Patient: sex F, age 46
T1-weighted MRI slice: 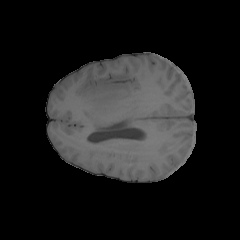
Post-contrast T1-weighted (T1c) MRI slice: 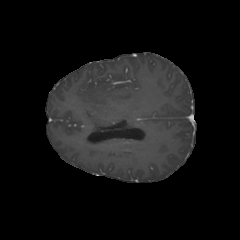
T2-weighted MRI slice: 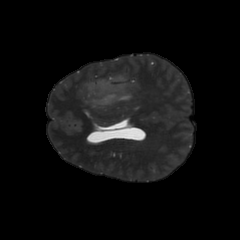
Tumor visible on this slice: yes
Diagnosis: Glioblastoma, IDH-wildtype
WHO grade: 4